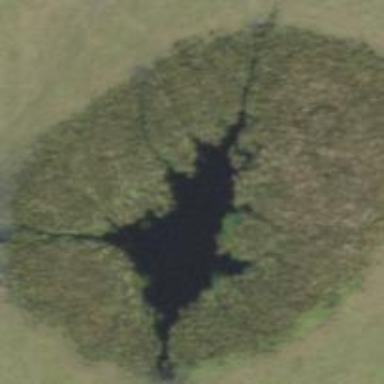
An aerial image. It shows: Marsh wetland.